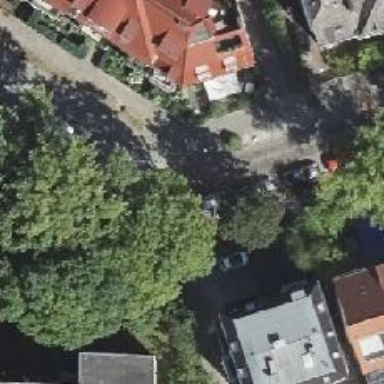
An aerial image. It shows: Residential road with sidewalks on both sides. There is parallel parking available on the street.